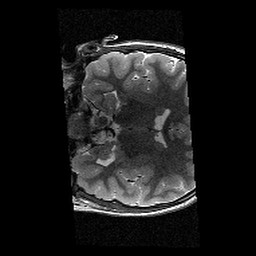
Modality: T2w
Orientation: coronal
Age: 11
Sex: female
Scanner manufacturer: siemens
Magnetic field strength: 3 T
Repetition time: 9.23 s
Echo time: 0.067 s